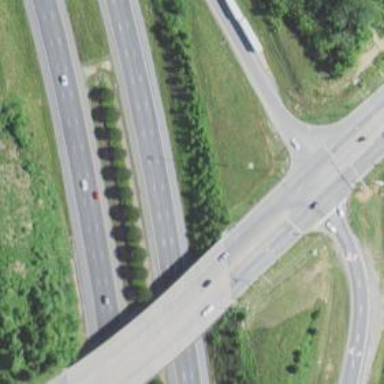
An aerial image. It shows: Asphalt trunk highway.